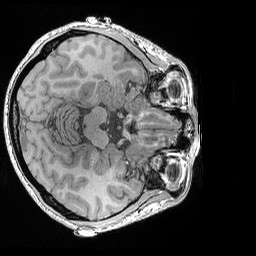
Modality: T1w
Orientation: axial
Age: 21
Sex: male
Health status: healthy
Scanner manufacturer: siemens
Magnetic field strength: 3 T
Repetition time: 0.02 s
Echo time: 0.00492 s